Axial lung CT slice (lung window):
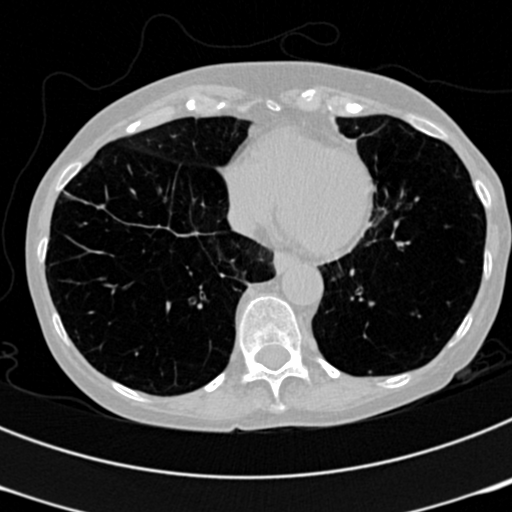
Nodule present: no